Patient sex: F
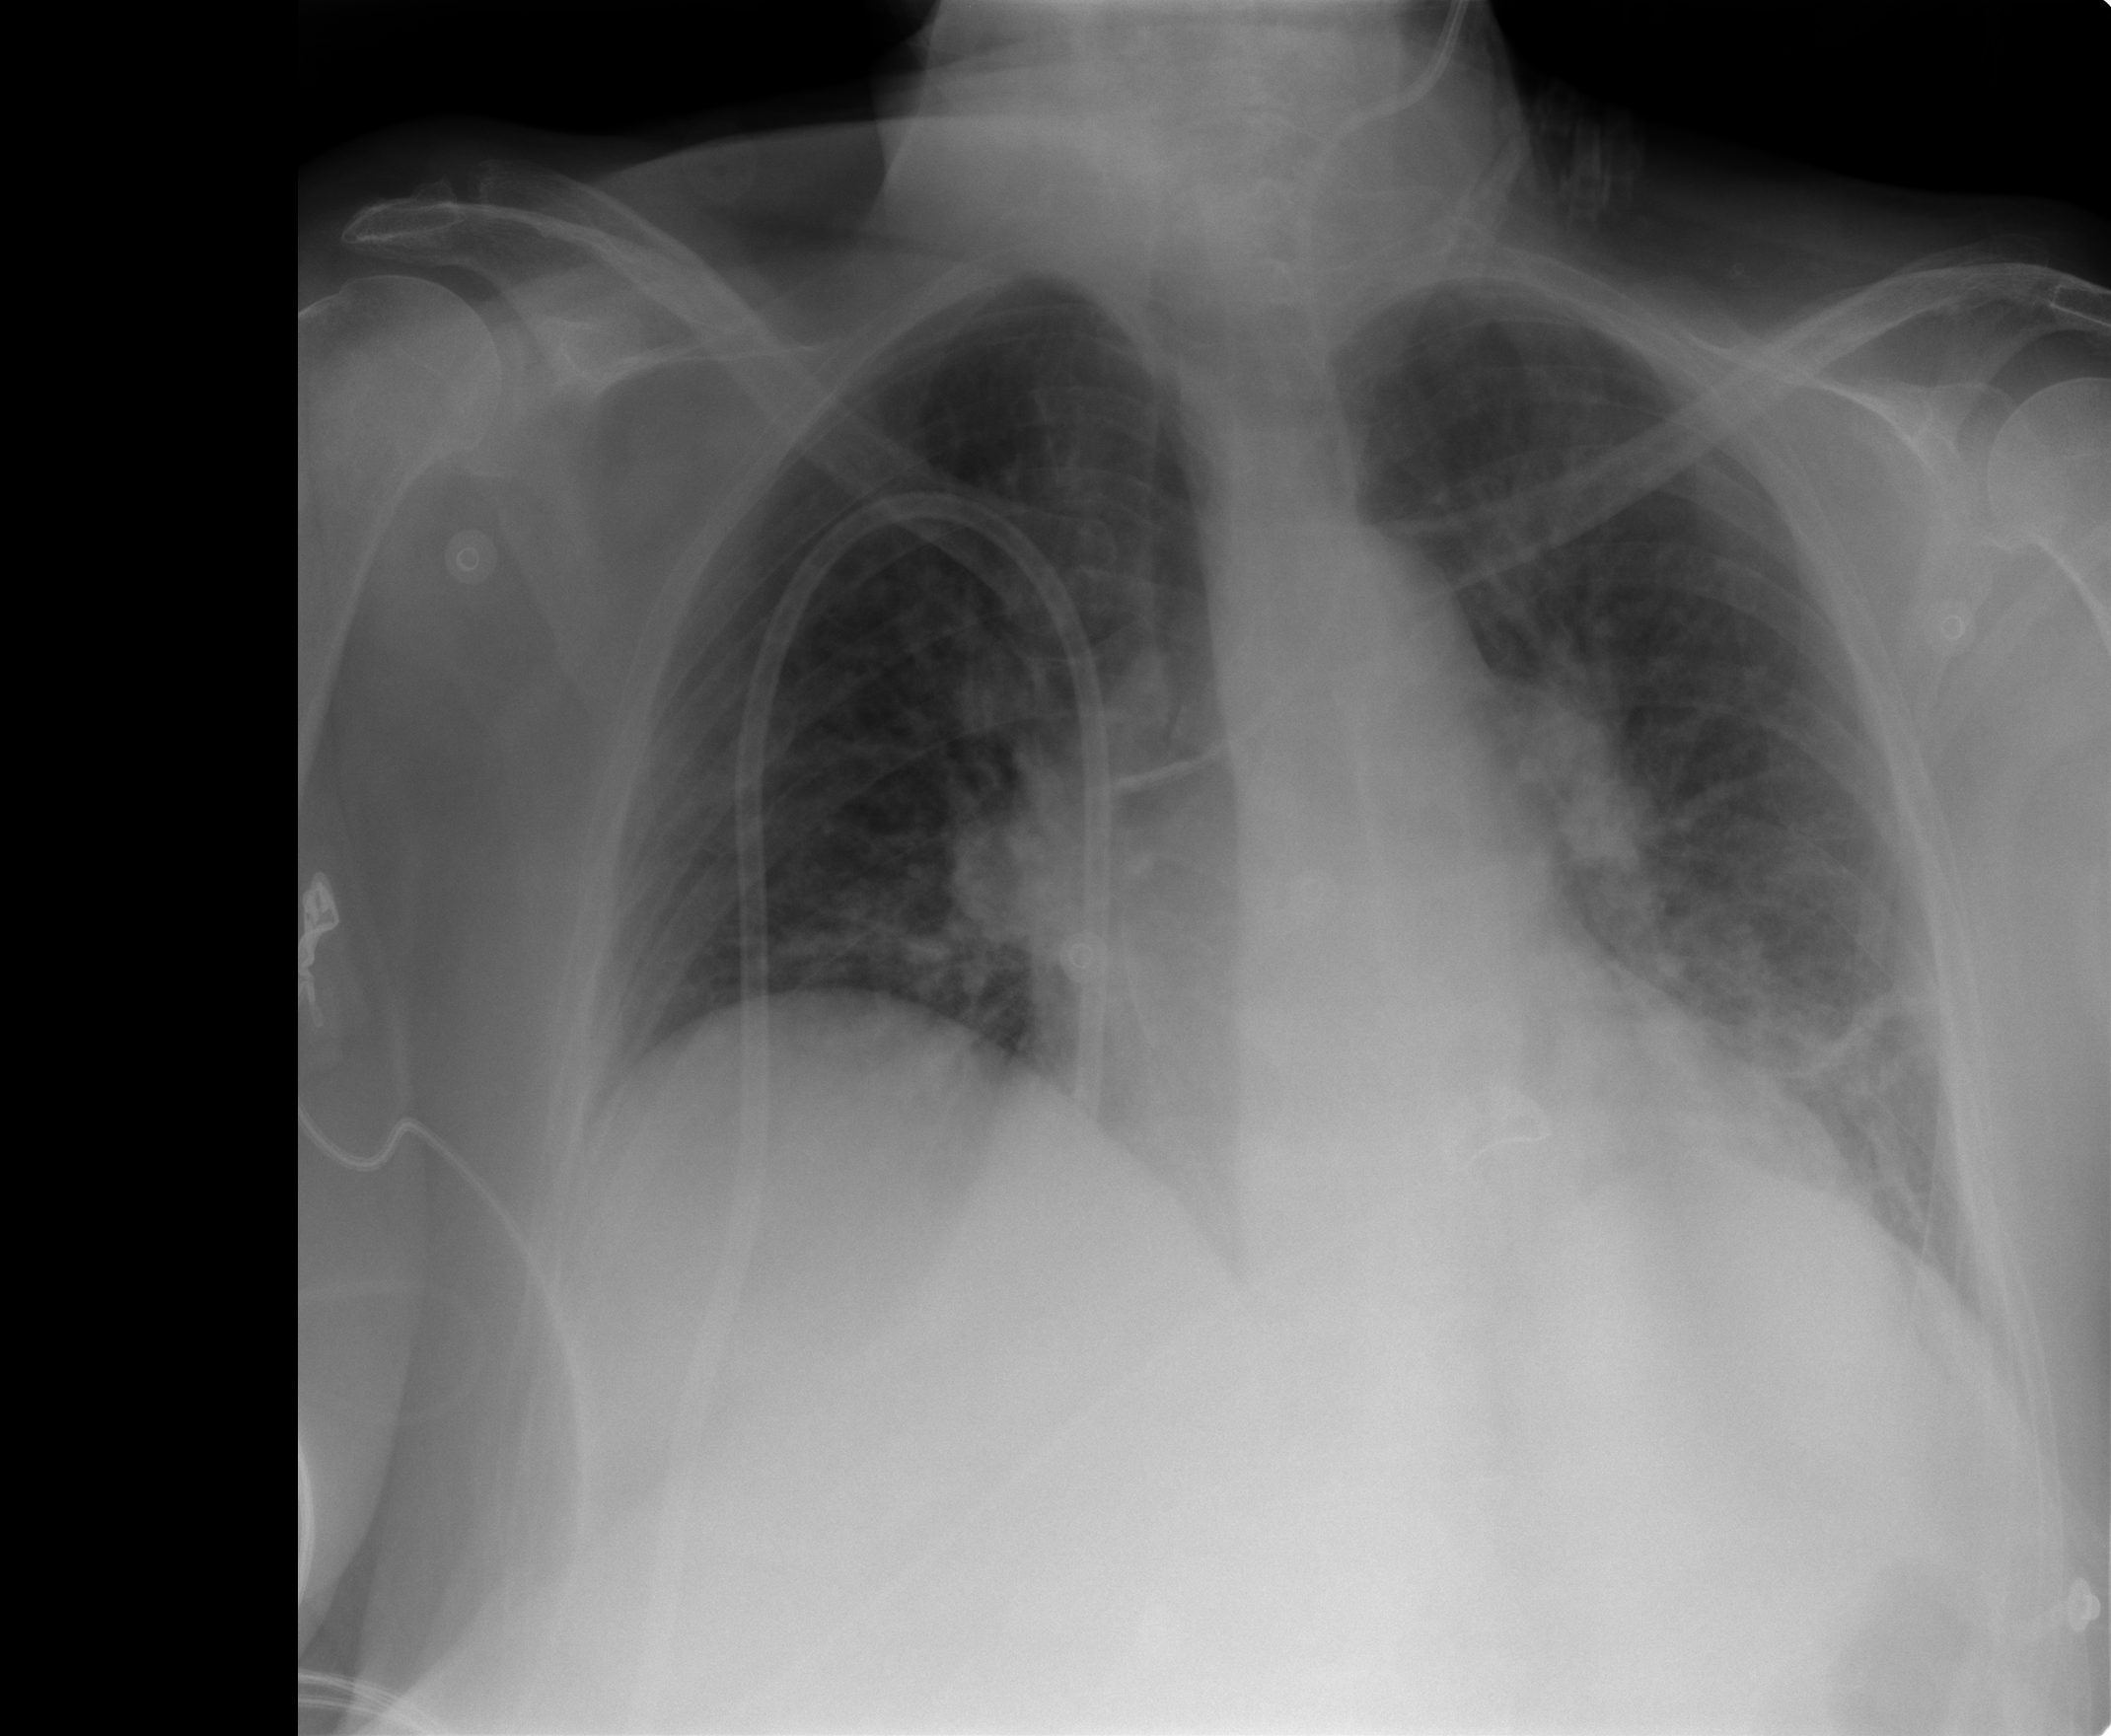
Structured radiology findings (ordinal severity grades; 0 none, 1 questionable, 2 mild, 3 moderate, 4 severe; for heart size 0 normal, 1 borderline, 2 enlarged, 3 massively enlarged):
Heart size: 0
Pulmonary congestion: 3
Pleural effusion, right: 2
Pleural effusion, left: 2
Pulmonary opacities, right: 0
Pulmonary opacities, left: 0
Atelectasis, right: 0
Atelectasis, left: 2